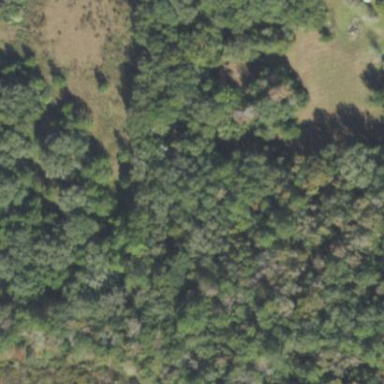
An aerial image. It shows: Mixed woodland with various types of leaves.